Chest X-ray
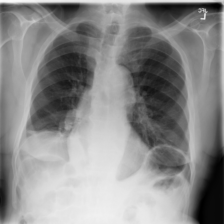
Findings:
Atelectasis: positive
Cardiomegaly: negative
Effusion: negative
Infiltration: negative
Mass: negative
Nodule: negative
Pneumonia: negative
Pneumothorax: negative
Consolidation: negative
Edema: negative
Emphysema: negative
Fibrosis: negative
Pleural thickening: negative
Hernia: negative